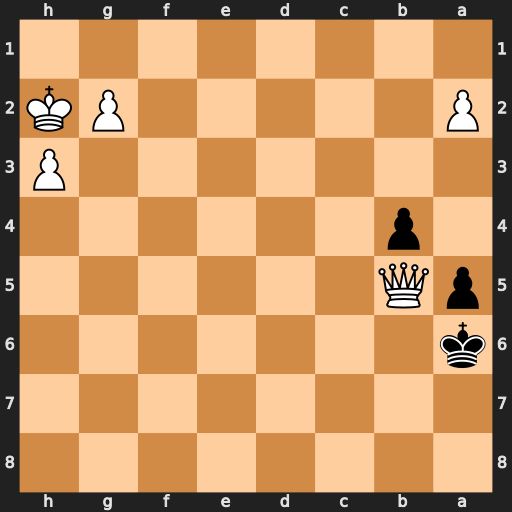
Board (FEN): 8/8/k7/pQ6/1p6/7P/P5PK/8
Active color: b
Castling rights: -
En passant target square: -
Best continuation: Kxb5 h4 a4 h5 b3 axb3 a3